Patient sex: F
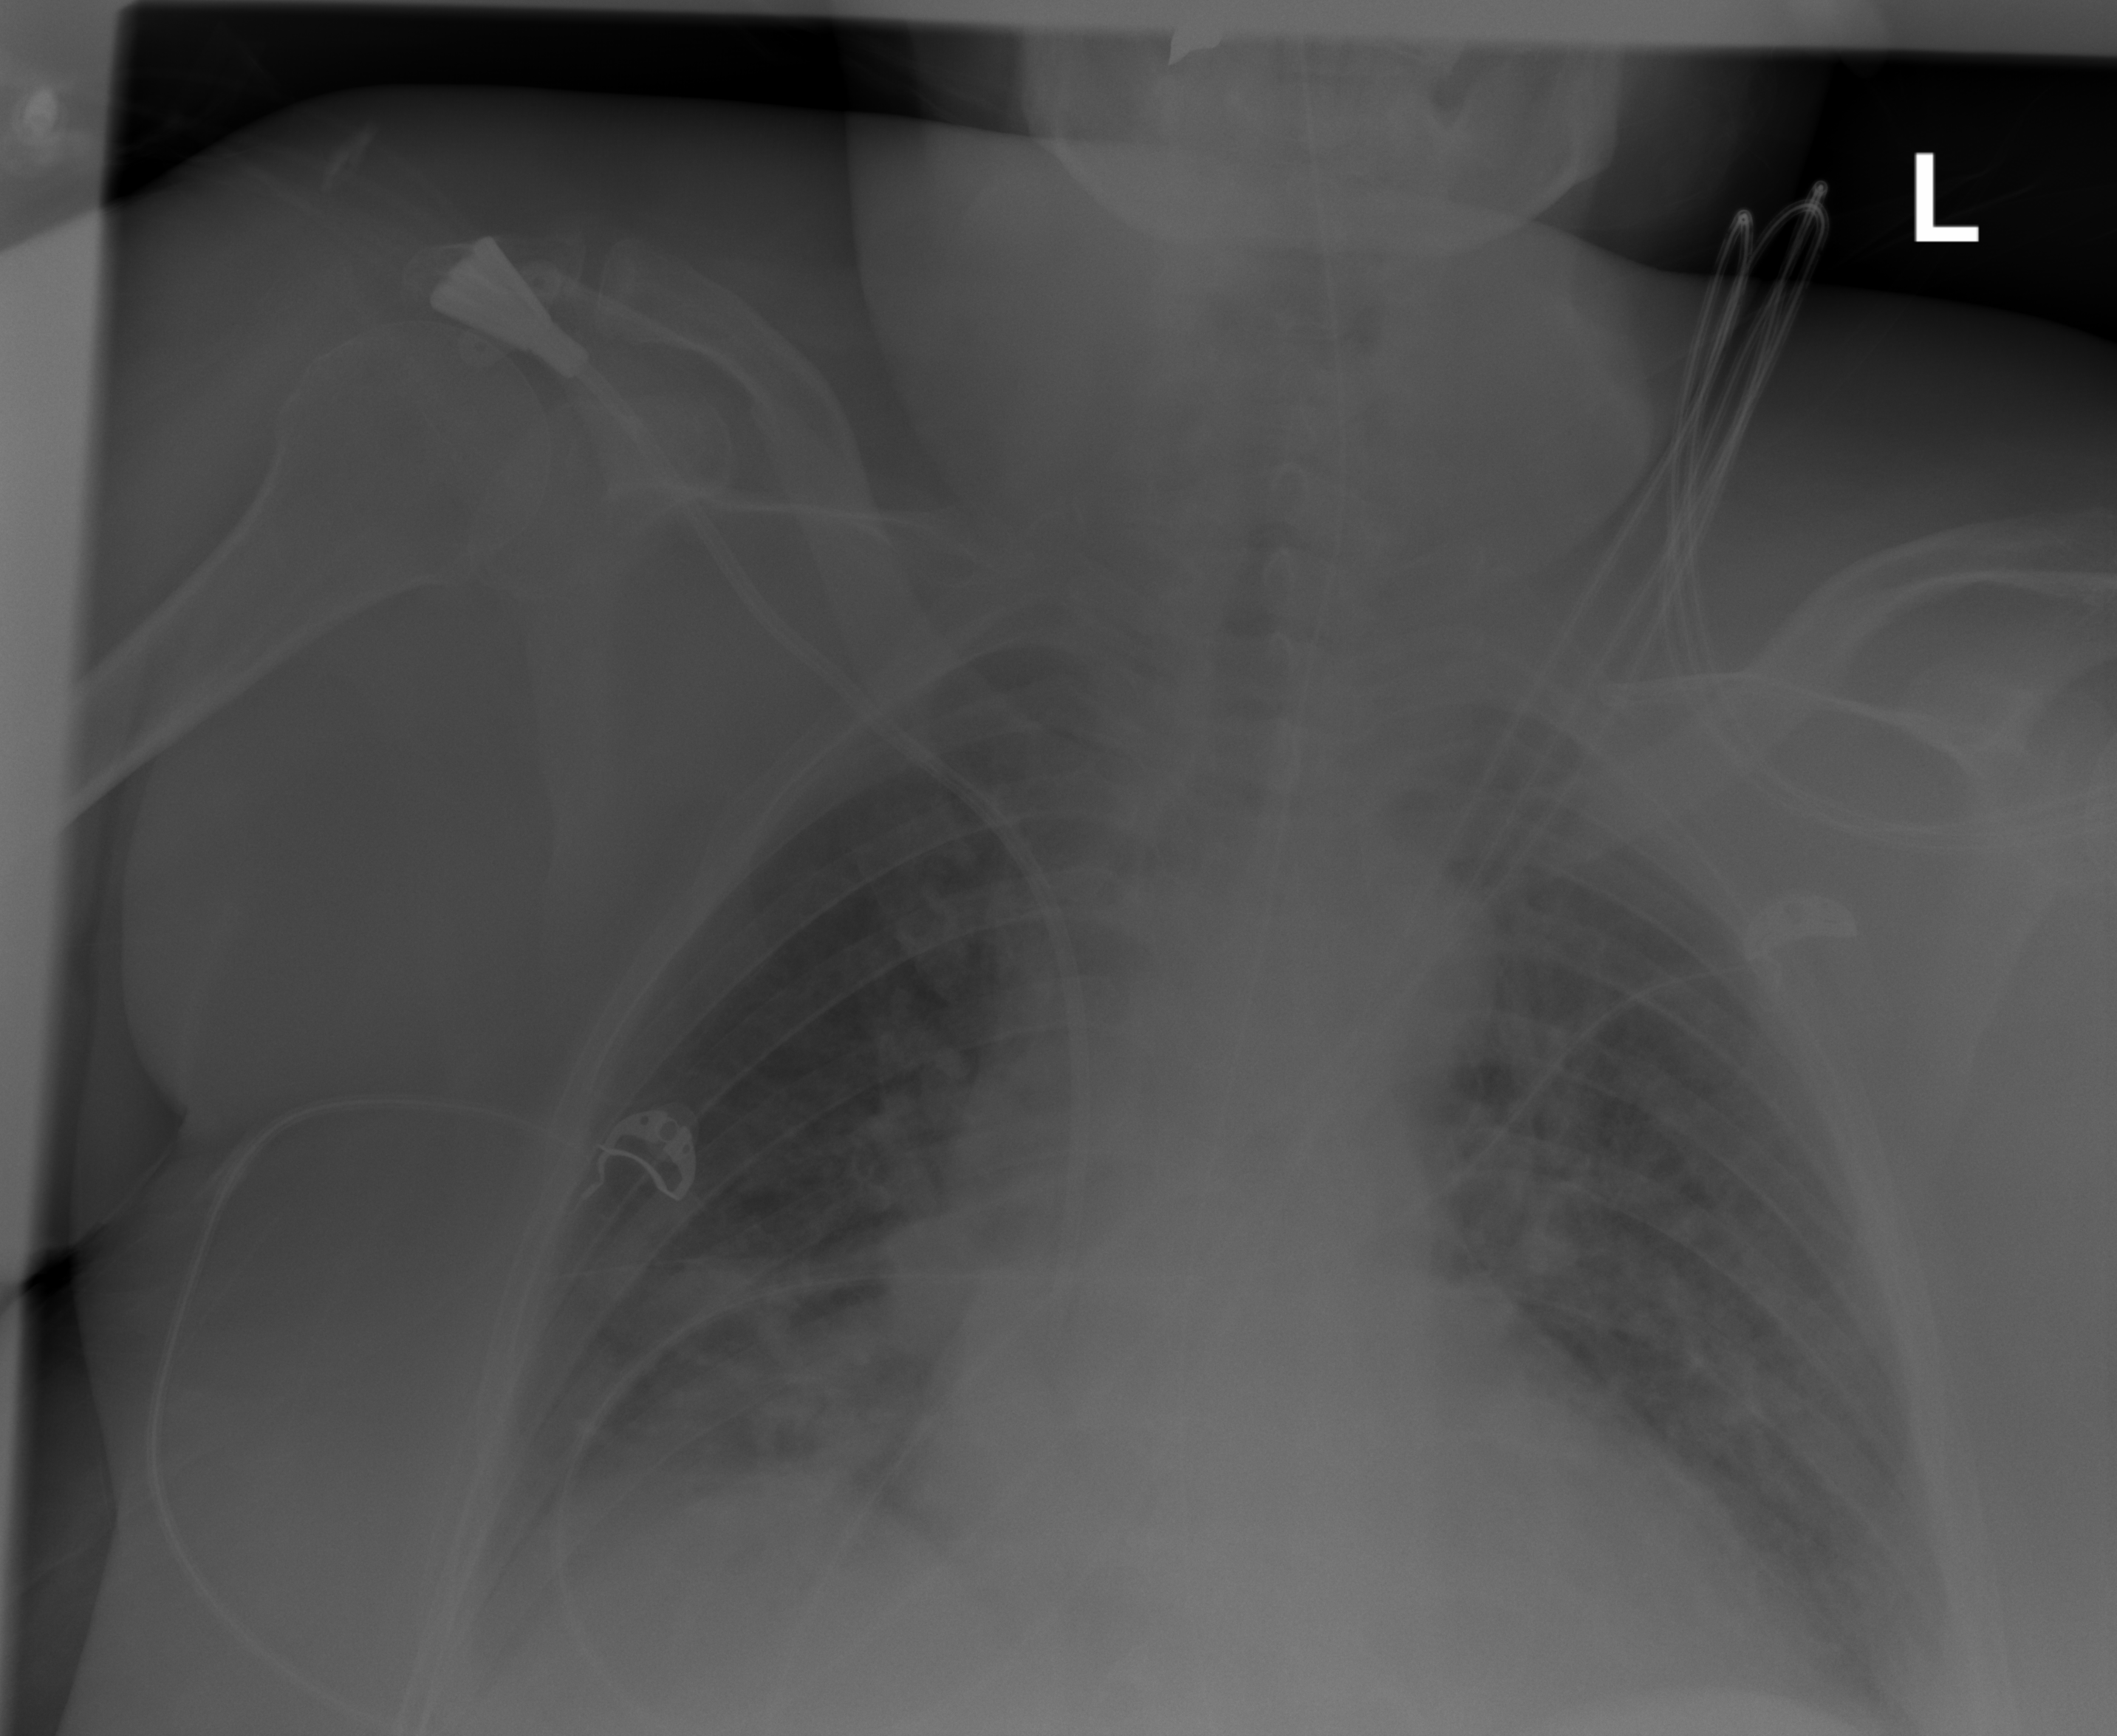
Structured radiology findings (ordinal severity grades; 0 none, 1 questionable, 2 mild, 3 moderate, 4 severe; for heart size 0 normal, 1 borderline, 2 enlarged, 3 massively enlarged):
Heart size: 2
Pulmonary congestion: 1
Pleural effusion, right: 2
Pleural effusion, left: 2
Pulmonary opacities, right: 2
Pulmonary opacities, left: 1
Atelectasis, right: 2
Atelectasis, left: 2